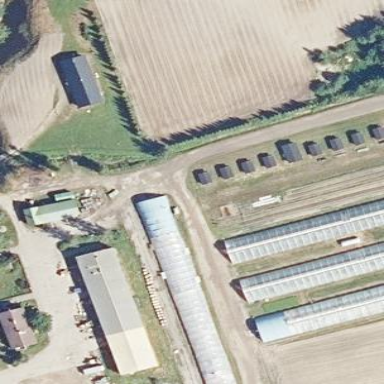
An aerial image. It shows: Greenhouse with round roof.